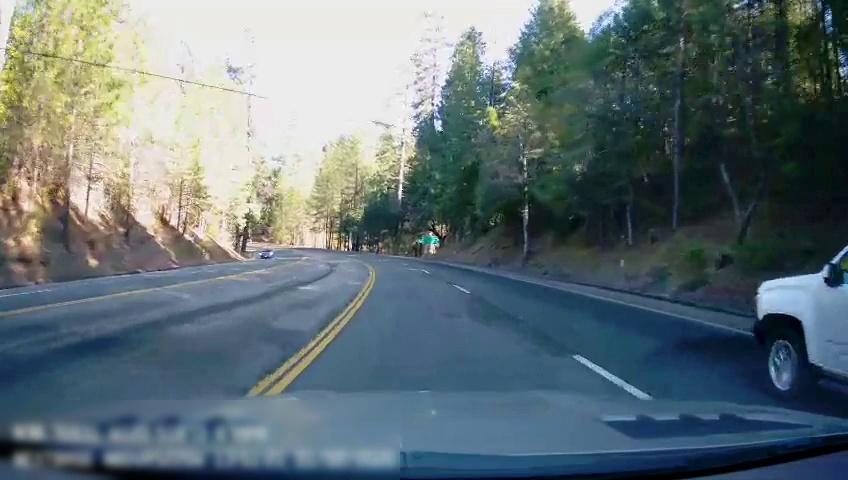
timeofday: Day
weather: Sunny
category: Drivable Space
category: Vehicles | Car
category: Vehicles | Truck
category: Lanes | Alternate Lane
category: Lanes | Alternate Lane
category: Lanes | Current Lane
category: Lanes | Alternate Lane
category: Lanes | Opposite Lane
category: Lanes | Opposite Lane
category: Lanes | Opposite Lane
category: Traffic | Signs